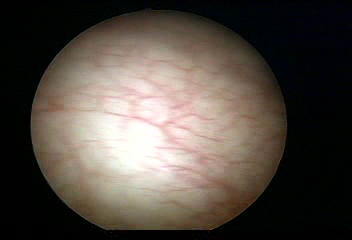
Modality: WLC
Class: Normal mucosa
Bladder cancer association: No